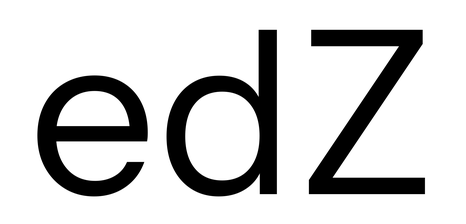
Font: InstrumentSans_Regular